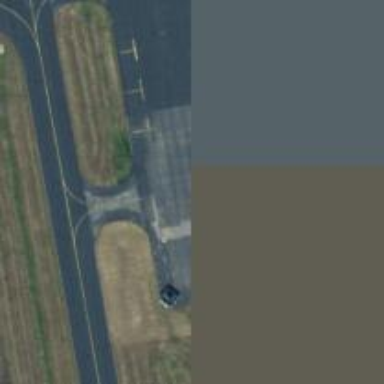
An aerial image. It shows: Image of taxiway at airport.